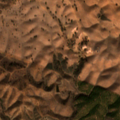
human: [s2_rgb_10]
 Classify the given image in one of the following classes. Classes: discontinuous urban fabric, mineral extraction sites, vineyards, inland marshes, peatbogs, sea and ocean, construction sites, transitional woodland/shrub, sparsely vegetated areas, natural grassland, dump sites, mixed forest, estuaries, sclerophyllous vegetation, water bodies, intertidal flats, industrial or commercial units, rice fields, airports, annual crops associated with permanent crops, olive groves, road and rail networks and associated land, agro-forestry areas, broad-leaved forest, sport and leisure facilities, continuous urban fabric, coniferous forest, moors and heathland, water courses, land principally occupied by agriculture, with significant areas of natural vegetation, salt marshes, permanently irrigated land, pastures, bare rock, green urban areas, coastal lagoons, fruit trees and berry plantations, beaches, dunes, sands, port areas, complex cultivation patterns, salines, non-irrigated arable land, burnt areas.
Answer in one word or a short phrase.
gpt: non-irrigated arable land, agro-forestry areas, transitional woodland/shrub